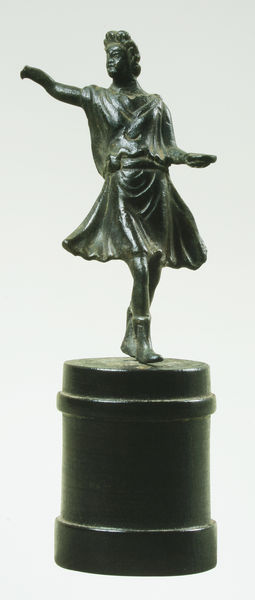
Titel: Tanzender Lar
Standort: St. Petersburg
Institution: Schloss Pawlowsk
Schlagwörter: fuß, hand, held, kopf, körper, mann, mädchen, bewegung, busen, frau, frisur, geschwungen, geste, haar, kleid, marmor, mund, nase, profil, schwarz, blick, gürtel, rock, tanz, zylinder, arm, arme, bluse, falten, gesicht, haarschmuck, kleidung, salome, schüssel, sockel, stein, bild, hände, gehen, schlank, figur, gewand, haare, pose, stehend, kind, tanzen, tänzerin, locken, fliegen, rund, skulptur, statue, beine, schwung, bein, italien, schuhe, laufen, klein, füsse, flattern, jugendstil, glanz, glänzend, metall, bronze, faltenwurf, granit, kontrapost, plastik, plinthe, podest, knie, zeigen, ring, foto, fotografie, gang, antike, dürr, links, schweben, barfuß, stiefel, schritt, schuh, statuette, photo, römer, sandale, antik, graziös, säulenbasis, gottheit, postament, spielbein, standbein, drehung, guss, bitte, kleinplastik, leichtigkeit, tänzer, eleganz, römisch, bronzeplastik, laufend, ausgestreckter arm, figut, patina, körperbetont, bronce, vollplastik, tanzend, säen, füss, schwingend, bellafigura